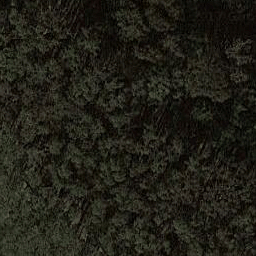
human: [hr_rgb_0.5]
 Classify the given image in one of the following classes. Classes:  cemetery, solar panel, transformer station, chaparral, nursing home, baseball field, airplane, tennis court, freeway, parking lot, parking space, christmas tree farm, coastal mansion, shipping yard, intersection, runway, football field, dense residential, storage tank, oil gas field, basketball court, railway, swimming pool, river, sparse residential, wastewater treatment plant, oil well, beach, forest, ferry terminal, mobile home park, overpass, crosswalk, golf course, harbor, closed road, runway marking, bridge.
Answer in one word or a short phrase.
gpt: forest